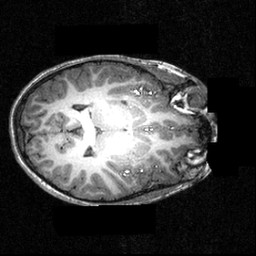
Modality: T1w
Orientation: axial
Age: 12
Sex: male
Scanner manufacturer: siemens
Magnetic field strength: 3.951 T
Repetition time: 1.5 s
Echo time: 0.00335 s